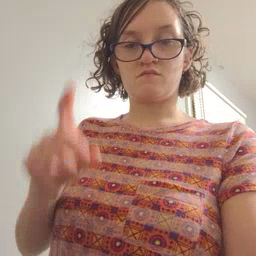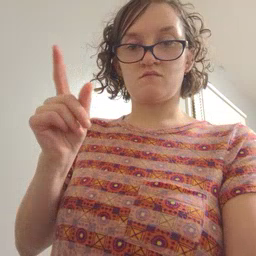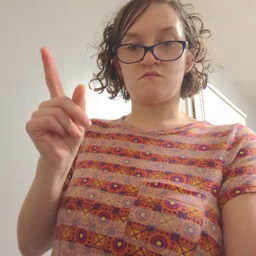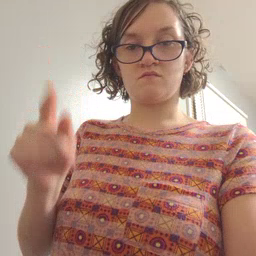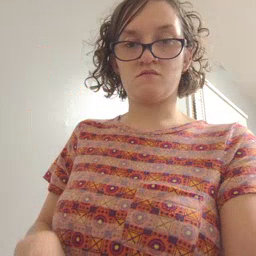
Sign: dog